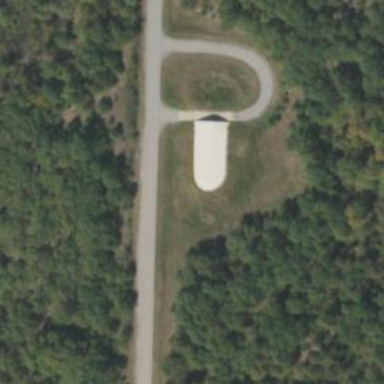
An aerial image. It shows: Military bunker for protection and defense.